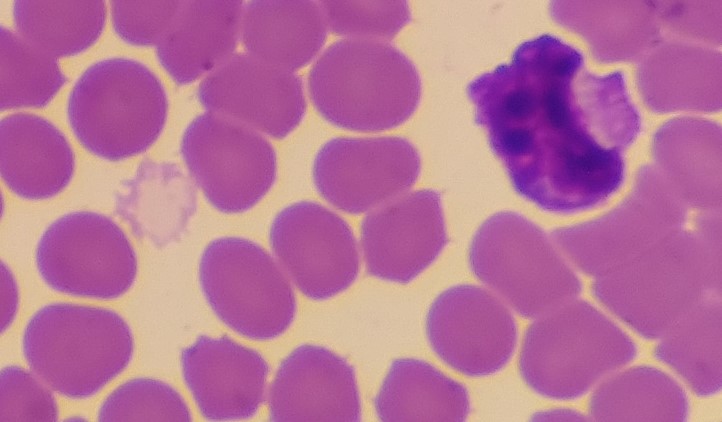
White blood cell type: Basophil